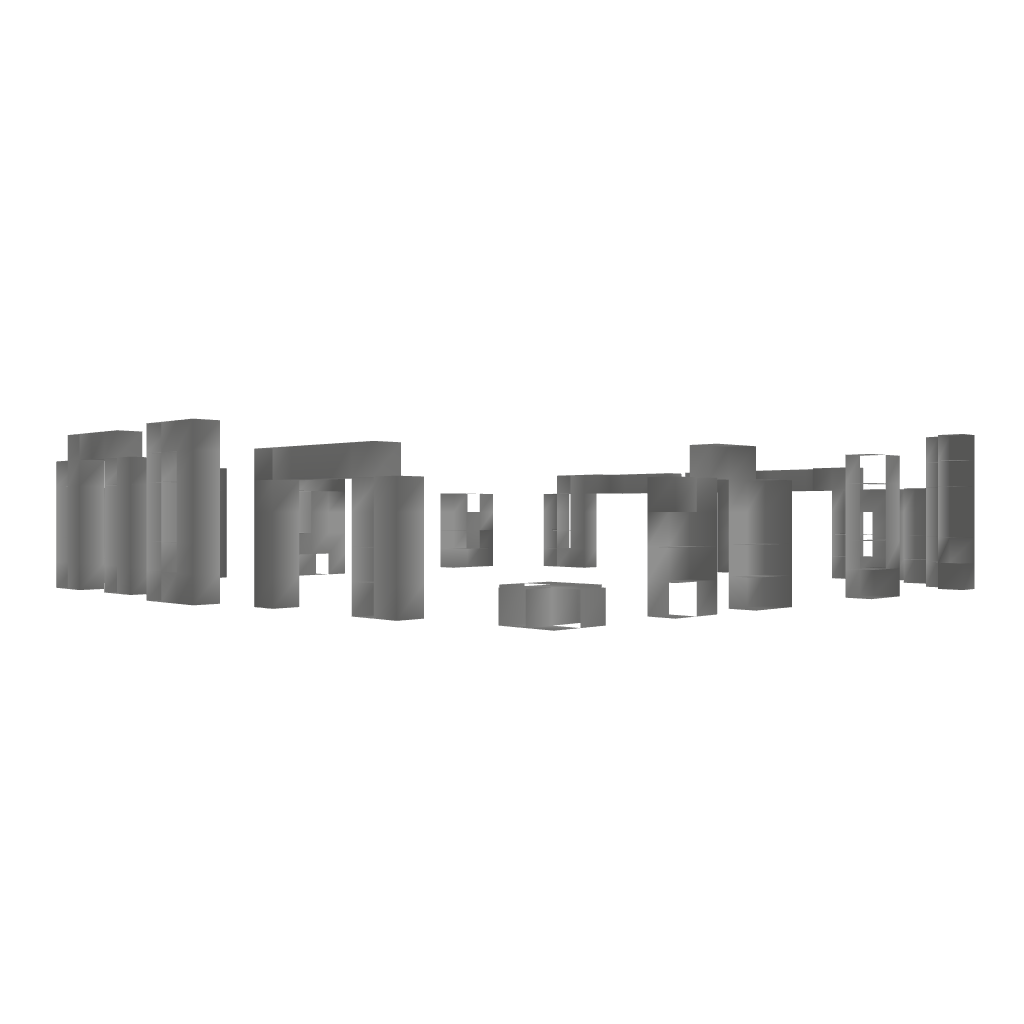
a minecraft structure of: Stonehenge